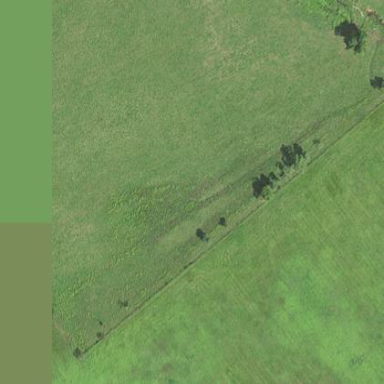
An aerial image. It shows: Agricultural meadow.